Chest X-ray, AP view. Patient: 46 years old, sex M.
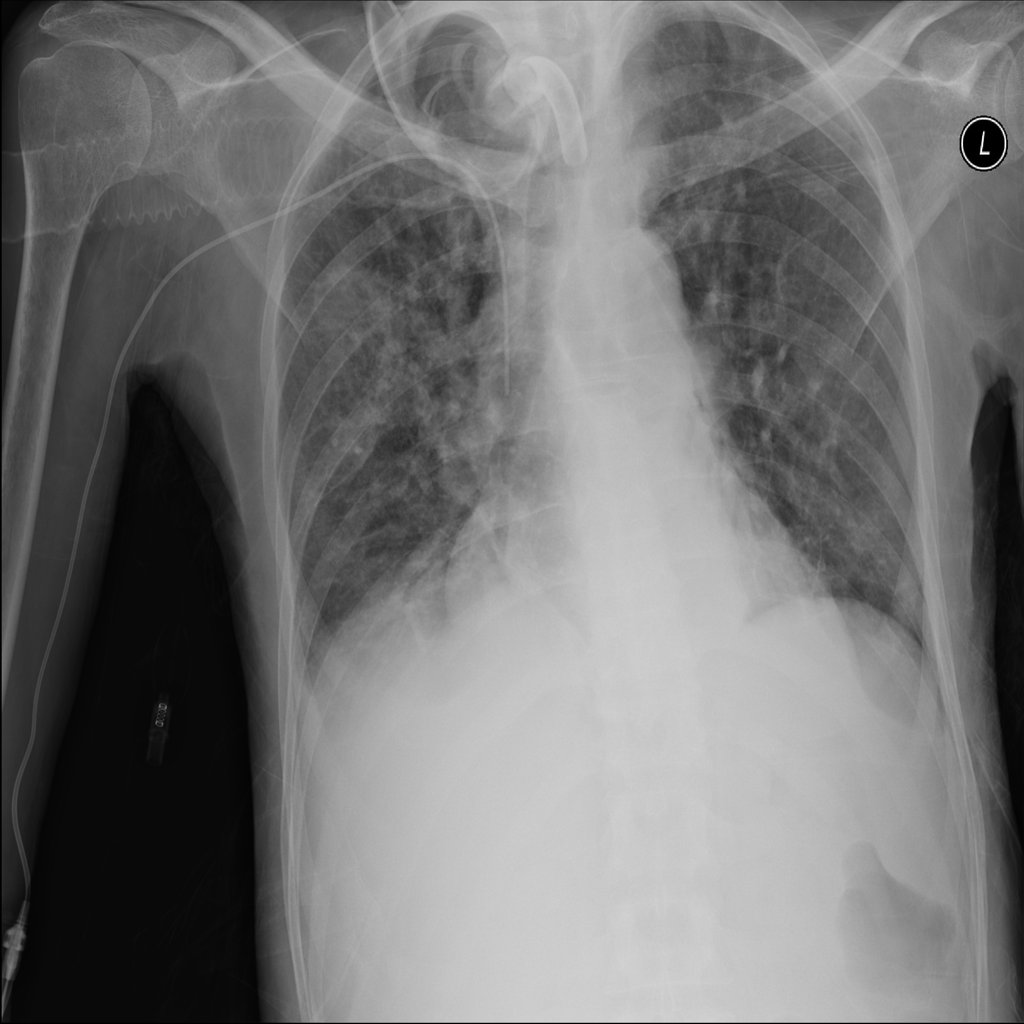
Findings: Infiltration, Pneumothorax